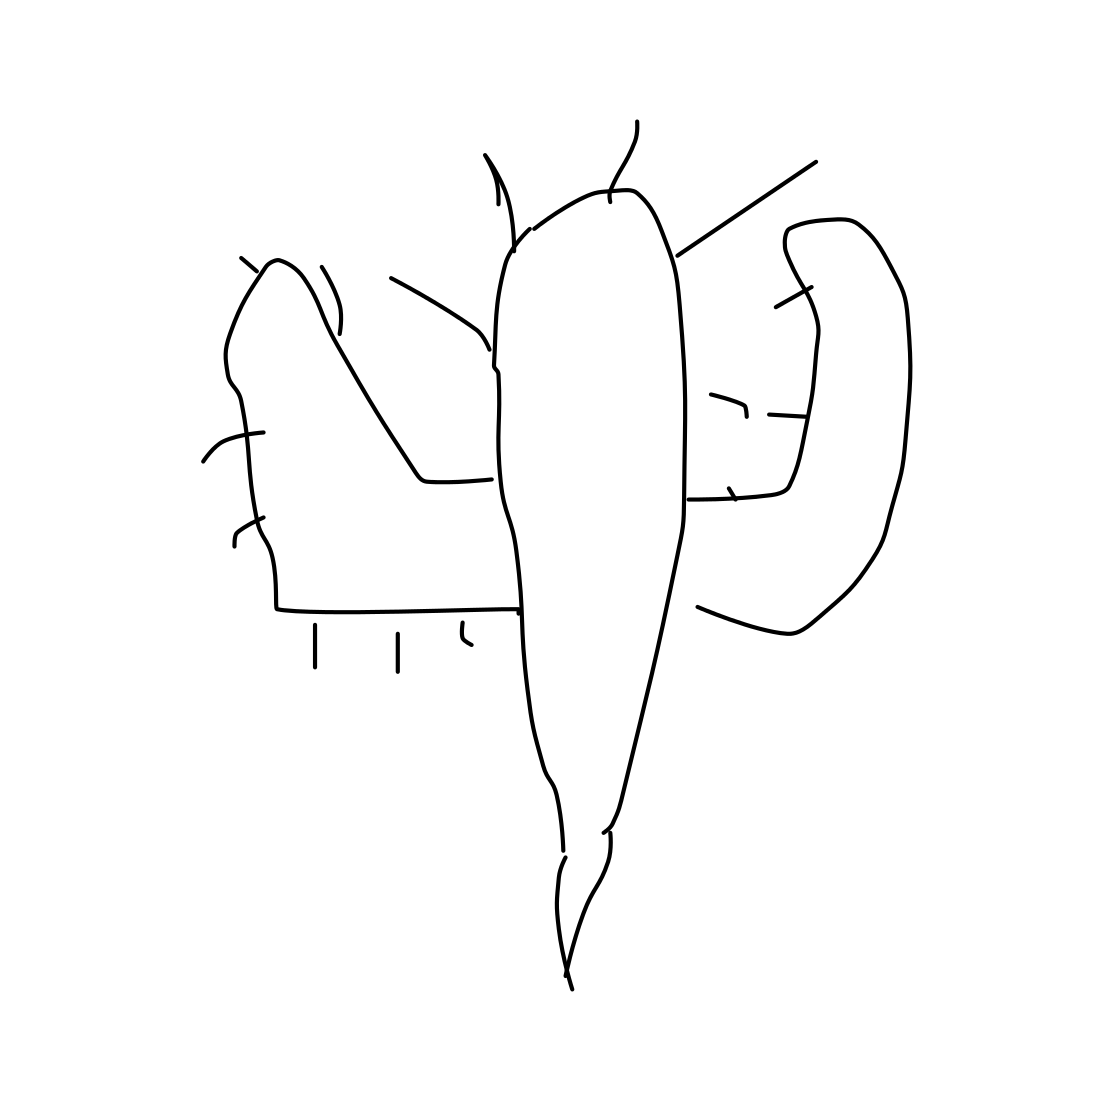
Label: cactus